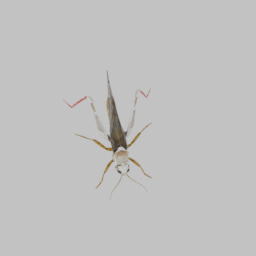
Label: animals